Question: I am trying to work with Eclipse Helios on my x64 machine (Im pretty sure now that this problem could occur with any eclipse) but it just doesn't cooperate.
When I try to run eclipse I get the following:

I have installed
- -
I have linked my Environment Variables up correctly and tried to compile a Java file through 'cmd' and have succeeded.
Whenever I tried running eclipse i get 'exit code=13 (required java version=1.5)'
'-vm "mypath\jdk1.6.025\jrein"'
command as forums suggested
as well as other paths
'-vm "mypath\jdk1.6.025in"'
'-vm "mypath\jdk1.6.025\jrein\javaw.exe"'
even
'-vm "mypath\jre6in"' out of desperation
to no avail.
---
I am all out of ideas and I wonder if anybody had this problem. I even downloaded the helios x86 version and x86 JDK version yet it did not fix the problem. (I changed the environment variables)
I changed everything back but I'm stuck...
<URL>
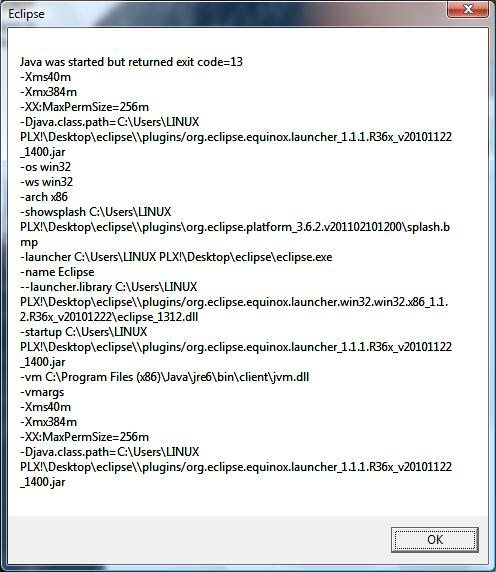
Answer: It turns out that a directory had an '!' in its name and eclipse had a problem with that.
Once I switched the directory (from Desktop which is located in the user directory which had '!' in it to C:/ ) everything worked fine. (look at the Djava.class.path in the image located in my the question above for the whole path - it should make it clear what the problem was)
Vista allows you to create a username that contains '!' character and then a lot of programs have issues with it
If somebody is still getting this problem even though their path is ok I suggest
- - - <URL>
Thank you everybody that tried to help